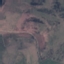
Label: HerbaceousVegetation